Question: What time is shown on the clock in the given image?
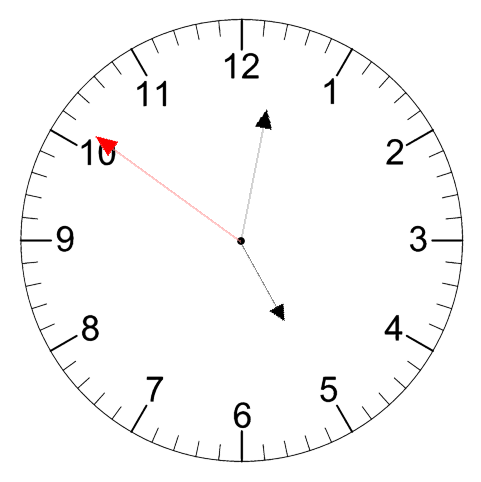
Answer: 05:01:51